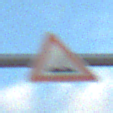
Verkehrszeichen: UnebeneFahrbahn
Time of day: SunriseSunset
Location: Outdoor (RoadRail)
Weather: PartlyCloudy
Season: NotSpecified
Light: Natural